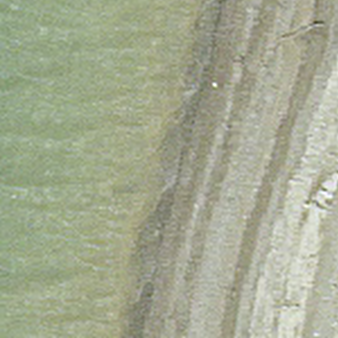
Label: other